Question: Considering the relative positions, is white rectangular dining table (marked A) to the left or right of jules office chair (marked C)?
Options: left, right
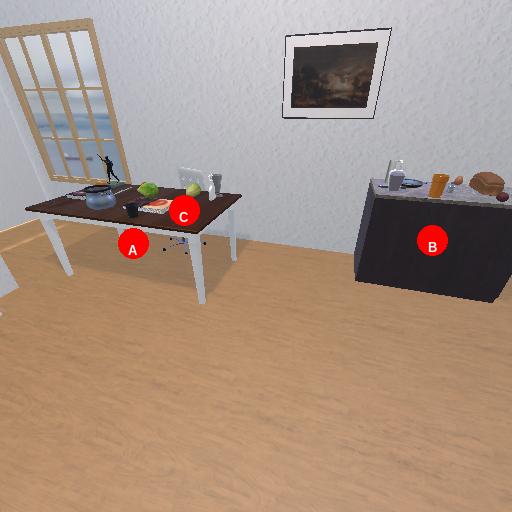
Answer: left